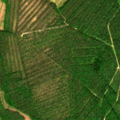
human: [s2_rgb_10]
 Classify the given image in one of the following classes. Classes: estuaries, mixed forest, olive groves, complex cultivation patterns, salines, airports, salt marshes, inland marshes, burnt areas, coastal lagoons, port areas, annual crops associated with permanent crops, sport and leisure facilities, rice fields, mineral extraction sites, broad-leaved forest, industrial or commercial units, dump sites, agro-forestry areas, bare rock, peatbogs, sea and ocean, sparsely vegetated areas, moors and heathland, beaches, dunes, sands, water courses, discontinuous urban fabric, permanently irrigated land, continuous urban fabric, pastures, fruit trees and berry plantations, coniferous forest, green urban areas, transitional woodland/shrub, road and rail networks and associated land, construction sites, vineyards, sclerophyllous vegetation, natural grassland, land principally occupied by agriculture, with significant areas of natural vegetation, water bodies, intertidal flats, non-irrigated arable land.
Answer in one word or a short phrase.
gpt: coniferous forest, mixed forest